Question: I'm using 'dropzone.js' to upload multiple images:
'''
$('#dropzone_contract_images').dropzone({
paramName: 'image',
acceptedFiles: 'image/*'
});
'''
But the problem is that when a user selects various images to upload, 'dropzone.js' sends all requests at the same time, so my server (that has only one processor) sometimes responses with '503' code.

Is there any way to turn off asynchronous image upload 'dropzone.js' in order to make it upload images one by one?
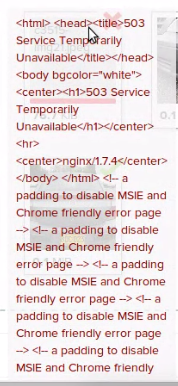
Answer: Reading <URL>, you need to set two options in your configuration:
'''
autoProcessQueue: true
parallelUploads: 1
'''